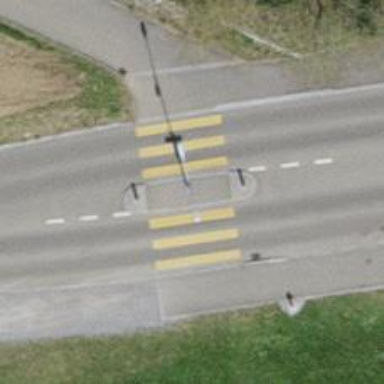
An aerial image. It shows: Uncontrolled zebra crossing with pedestrian island.